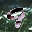
Label: 9